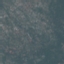
Label: HerbaceousVegetation